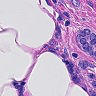
Metastatic tissue present: yes